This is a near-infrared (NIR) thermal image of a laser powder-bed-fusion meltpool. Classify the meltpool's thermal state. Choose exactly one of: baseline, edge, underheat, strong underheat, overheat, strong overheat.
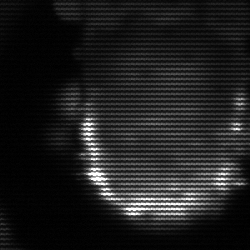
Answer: baseline